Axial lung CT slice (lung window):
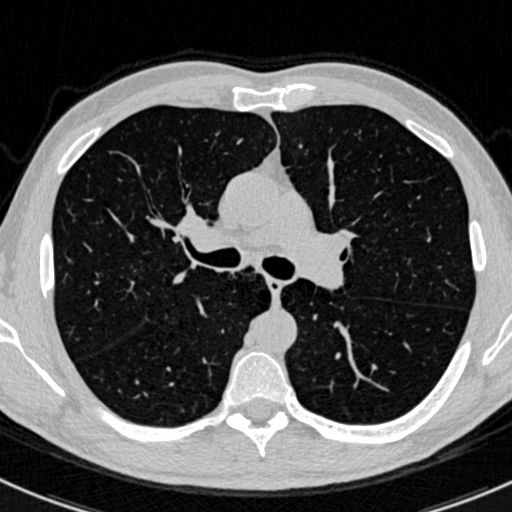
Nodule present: no